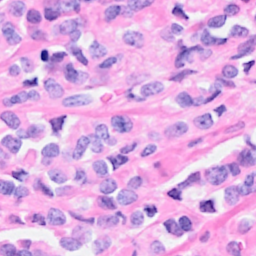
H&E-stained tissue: Breast